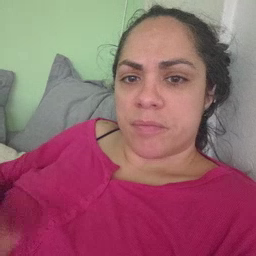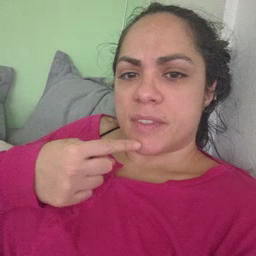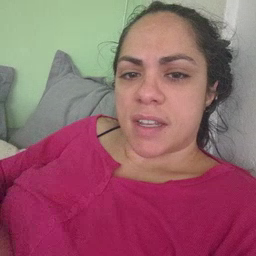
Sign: say